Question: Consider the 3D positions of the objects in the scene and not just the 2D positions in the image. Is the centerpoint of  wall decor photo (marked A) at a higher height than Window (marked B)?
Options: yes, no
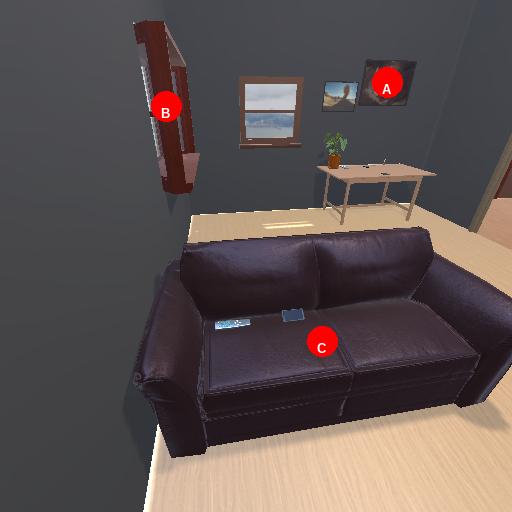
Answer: yes